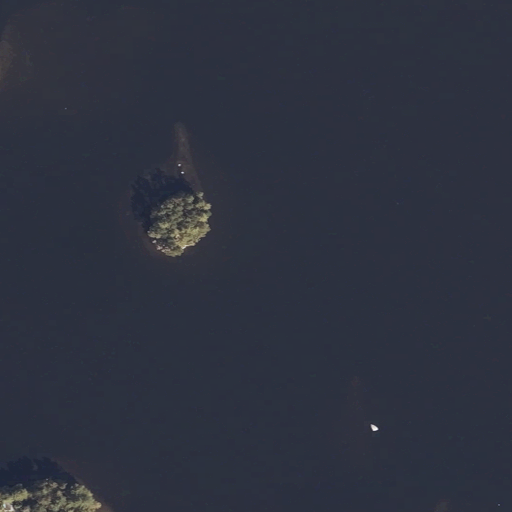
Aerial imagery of island in Maine named Treasure Island containing only open water